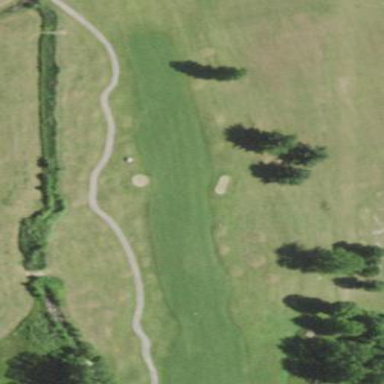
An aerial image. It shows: Golf fairway surrounded by grass.